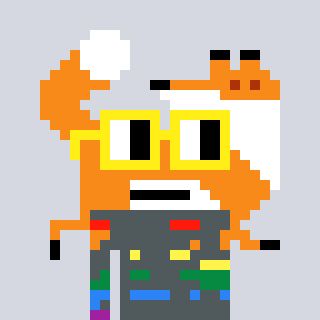
a pixel art character with square yellow glasses, a fox-shaped head and a redpinkish-colored body on a cool background